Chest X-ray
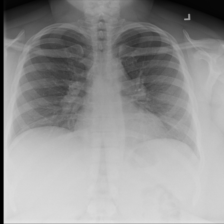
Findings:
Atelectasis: negative
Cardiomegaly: negative
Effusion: negative
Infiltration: negative
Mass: negative
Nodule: negative
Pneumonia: negative
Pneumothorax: negative
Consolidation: negative
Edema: negative
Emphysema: negative
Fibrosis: negative
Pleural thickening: negative
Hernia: negative